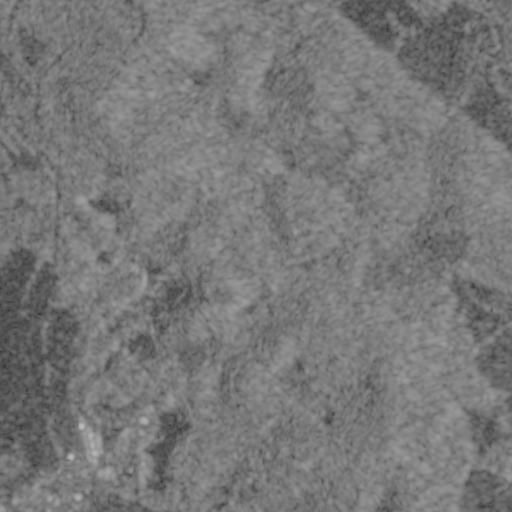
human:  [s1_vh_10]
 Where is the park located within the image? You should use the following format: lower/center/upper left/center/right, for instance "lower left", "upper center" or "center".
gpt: The park is located in the lower center of the image.
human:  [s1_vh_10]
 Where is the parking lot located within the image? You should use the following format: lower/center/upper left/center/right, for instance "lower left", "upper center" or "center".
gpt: The parking lot is located in the lower left of the image.
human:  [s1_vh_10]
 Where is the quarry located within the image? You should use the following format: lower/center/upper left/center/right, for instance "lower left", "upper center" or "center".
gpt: There is no quarry in the image.

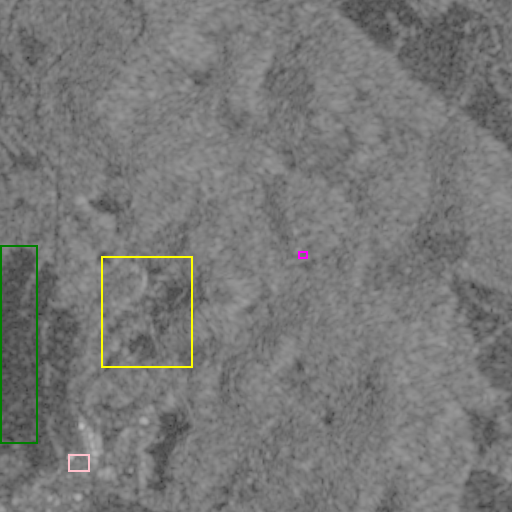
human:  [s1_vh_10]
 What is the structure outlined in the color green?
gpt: The structure outlined in green is a crop field.
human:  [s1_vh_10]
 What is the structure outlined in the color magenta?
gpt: The structure outlined in magenta is a park.
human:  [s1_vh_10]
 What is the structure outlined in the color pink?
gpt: The structure outlined in pink is a parking lot.
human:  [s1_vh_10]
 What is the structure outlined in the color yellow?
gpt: The structure outlined in yellow is a quarry.
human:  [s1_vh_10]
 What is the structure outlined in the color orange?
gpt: There is no orange outline.